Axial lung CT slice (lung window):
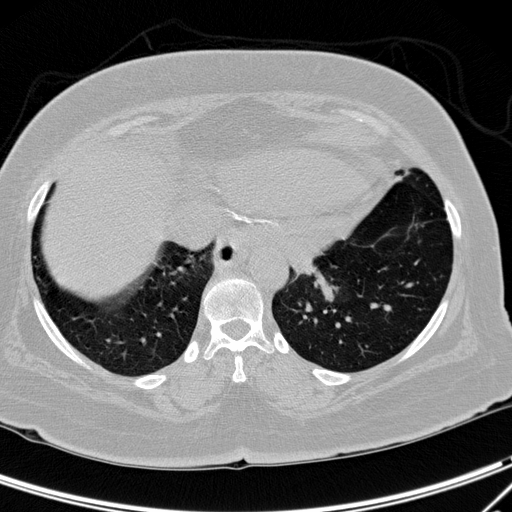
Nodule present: no